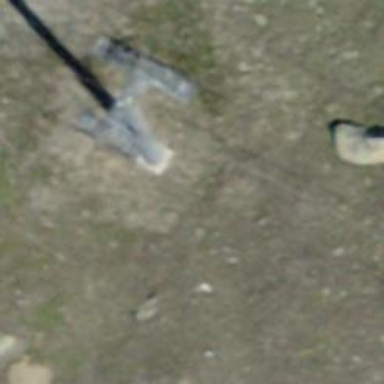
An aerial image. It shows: Pylon for aerialway.